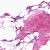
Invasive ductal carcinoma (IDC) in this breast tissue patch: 0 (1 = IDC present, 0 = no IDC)